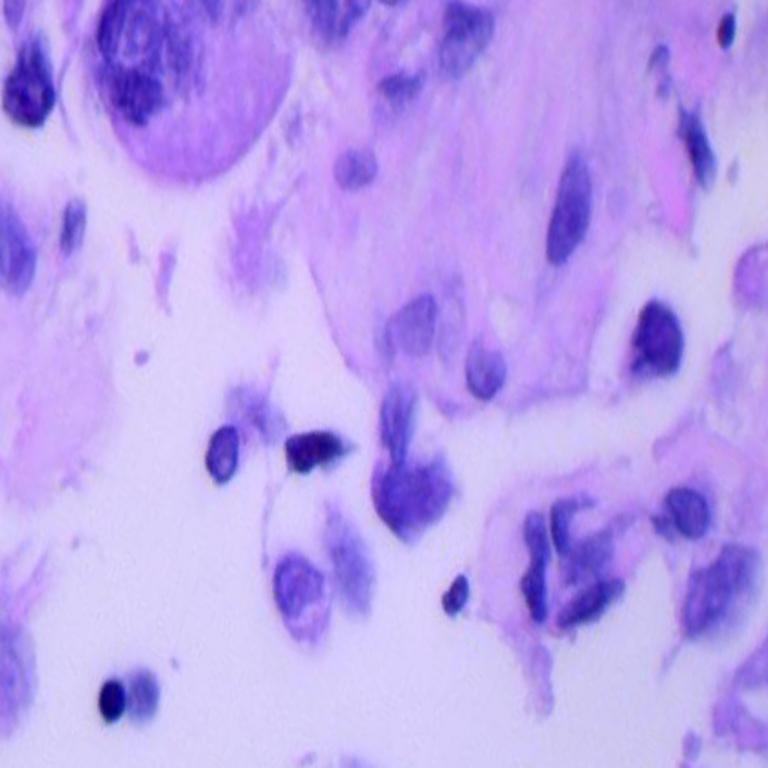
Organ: lung
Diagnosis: adenocarcinomas